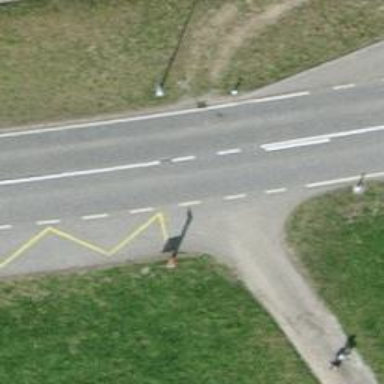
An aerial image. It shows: Public transport stop position.